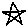
Label: star